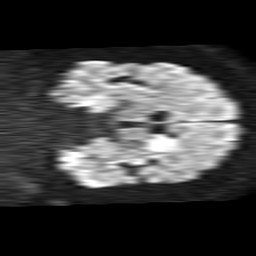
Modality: TRACE
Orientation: coronal
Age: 50
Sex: female
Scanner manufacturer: philips
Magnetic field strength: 1.5 T
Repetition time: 4.6 s
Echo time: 0.08631 s